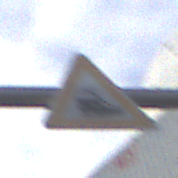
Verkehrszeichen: Bahnuebergang
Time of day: MorningAfternoon
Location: Outdoor (Urban)
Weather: PartlyCloudy
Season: NotSpecified
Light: Natural